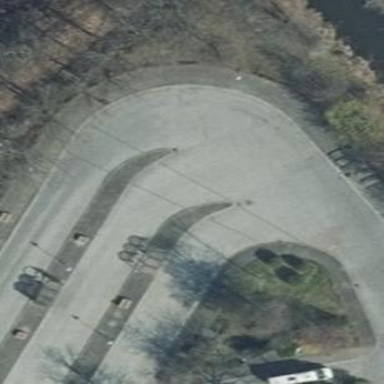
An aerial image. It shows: Bus station.